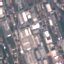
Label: Industrial